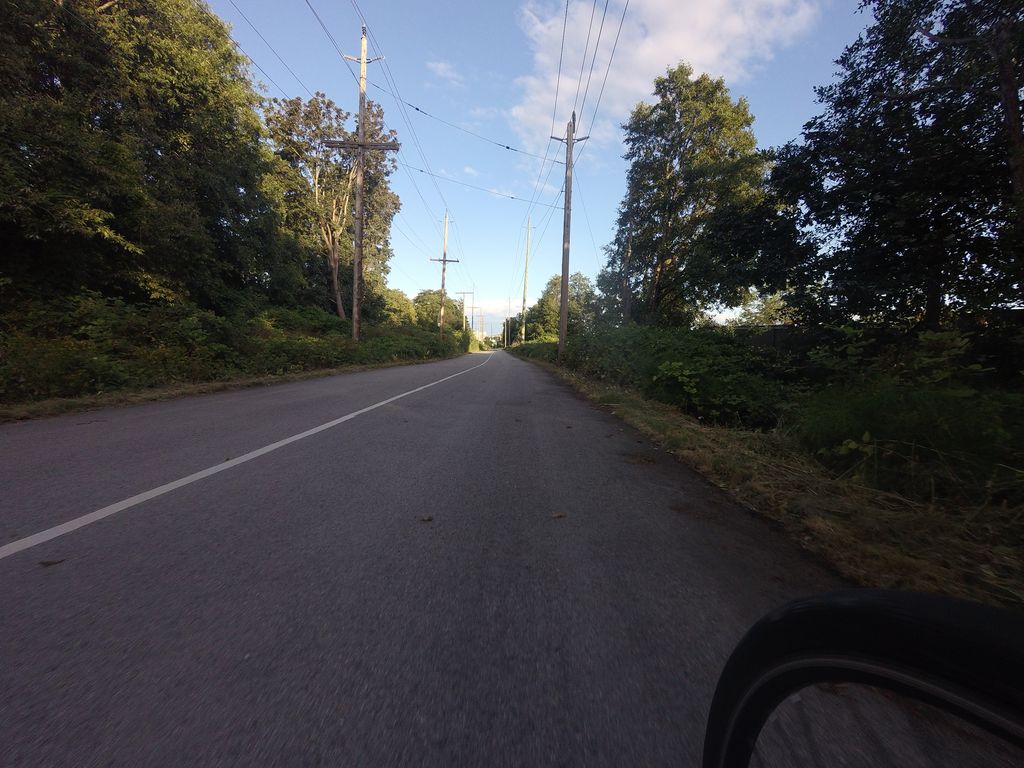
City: vancouver